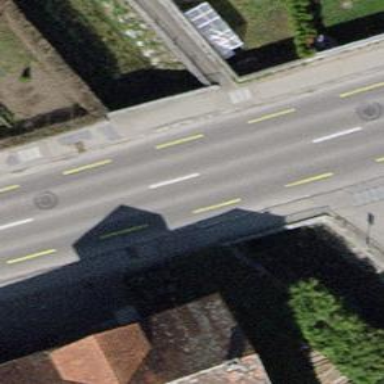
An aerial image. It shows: Bridge with asphalt surface over primary highway. There is designated cycle lane on the bridge.